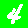
Digit: 4